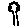
Label: tree